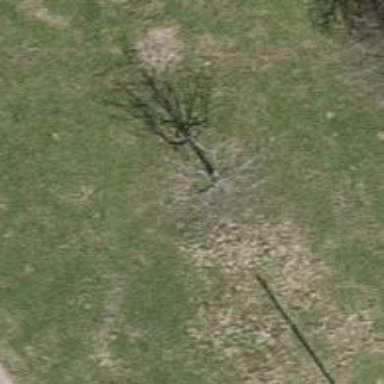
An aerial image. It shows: Urban area featuring tree as natural element.